Question: I am trying to figure out how to determine the midpoint values of grouped bars, i.e. the actual X positions of the center of each bar. This is easily done in the base R 'barplot' function, however I'd like to be able to do it in 's 'barchart'. My goal is to display the values of text column on top of the corresponding bar.
The code below allows me to place the text on top of the bars as long as I do not do use subgroups. I have tried searching Internet for the solution but nothing seems to work. As you can see from the graph, the midpoints are determined only for the center of the entire group.
Thanks!
'''
library(lattice)
test= data.frame(
group=c("WK 1", "WK 1", "WK 1", "WK 2", "WK 2", "WK 2", "WK 3", "WK 3", "WK 3"),
subgroup=c(1,2,3,1,2,3,1,2,3) ,
percent=c(60,50,80,55,56,65,77,65,86),
text=c("n=33", "n=37","n=39","n=25","n=27","n=22","n=13","n=16","n=11")
)
barchart(data=test,
percent~group,
groups=subgroup,
panel = function(x,y,...){
panel.barchart(x, y, ...)
panel.text( x=unique(test$group),
y=test$percent,
label=unique(test$text)
)
}
)
'''

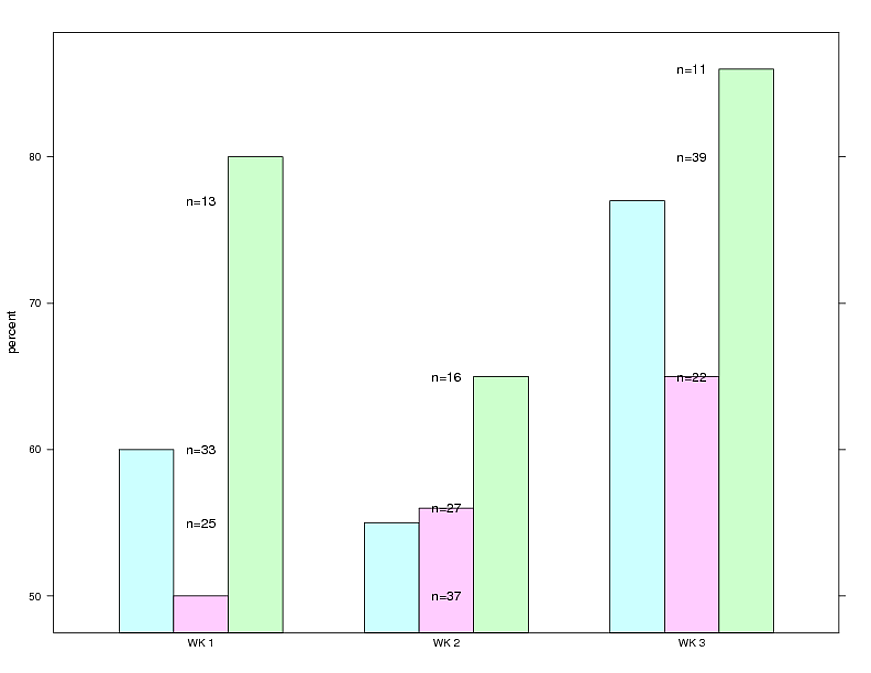
Answer: A quick-and-dirty way would be to change the body of 'panel.barchart' where the bars are drawn to include plotting text at the appropriate places.
Create a new panel function (In general a good idea, because then the original function is still there, in case you need to start over as many times as I do)
'''
myPanelBarchart <- panel.barchart
'''
Change the corresponding part of the panel function (keep in mind: if you no longer have groups, if you plot horizontally, or if you stack, this will no longer work). Here, I added a call to 'panel.text' if 'myPanelBarchart' is passed an argument named 'printVals' and it is not 'FALSE'. This argument will be the character vector you'd like to print above each bar. It needs to be the same length as the number of bars that are plotted and in the order corresponding to your data. I didn't add anything to check that any of this is true.
'''
body(myPanelBarchart)[[10]][[4]][[2]][[4]][[4]][[9]]<-substitute(for (i in unique(x)) {
ok <- x == i
nok <- sum(ok, na.rm = TRUE)
panel.rect(x = (i + width * (groups[ok] - (nvals + 1)/2)),
y = rep(origin, nok), col = col[groups[ok]], border = border[groups[ok]],
lty = lty[groups[ok]], lwd = lwd[groups[ok]], width = rep(width,
nok), height = y[ok] - origin, just = c("centre",
"bottom"), identifier = identifier)
# This is the added part (adjust parameters as you see fit):
if(!identical(printVals, FALSE)){
panel.text(x = (i + width * (groups[ok] - (nvals + 1)/2)), y = y[ok],
label = printVals[ok], adj = c(0.5, -1), identifier = identifier)
}
})
'''
Change the formal argument list of the new function to add the argument 'printVals' and give it a default.
'''
formals(myPanelBarchart) <- c(formals(panel.barchart), printVals = FALSE)
'''
Plot the data with the new panel function with the new argument
'''
barchart(data=test,
percent~group,
groups=subgroup,
panel = function(x,y,...){
myPanelBarchart(x, y, ..., printVals = test$text, )
}
)
'''
Which should give you

So the long and short of it is that the x positions are determined according to the orientation and composition of your plot. In the case of vertical, non-stacked, grouped bars, the x positions are determined in 'body(myPanelBarchart)[[10]][[4]][[2]][[4]][[4]][[9]]'.